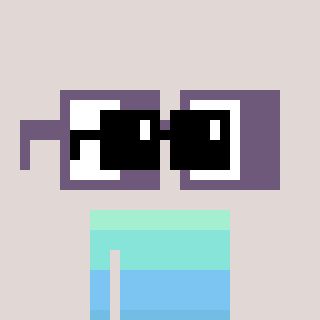
a pixel art character with square black sunglasses, a glasses-shaped head and a teal-colored body on a warm background